Question: I installed the ADT (Android Developer Tools) plugins for eclipse and directed it to the correct Android APK files. I also have Android Virtual Device set up.
Nothing happens when I click "run as android application," but my AVD runs fine and is actually very responsive.
This is all Java in eclipse by the way.

Right click the pic, and open it in a new tab to see the larger version.
EDIT: Fixed, all I had to do was click run dropdown menu on eclipse, then click run again :)
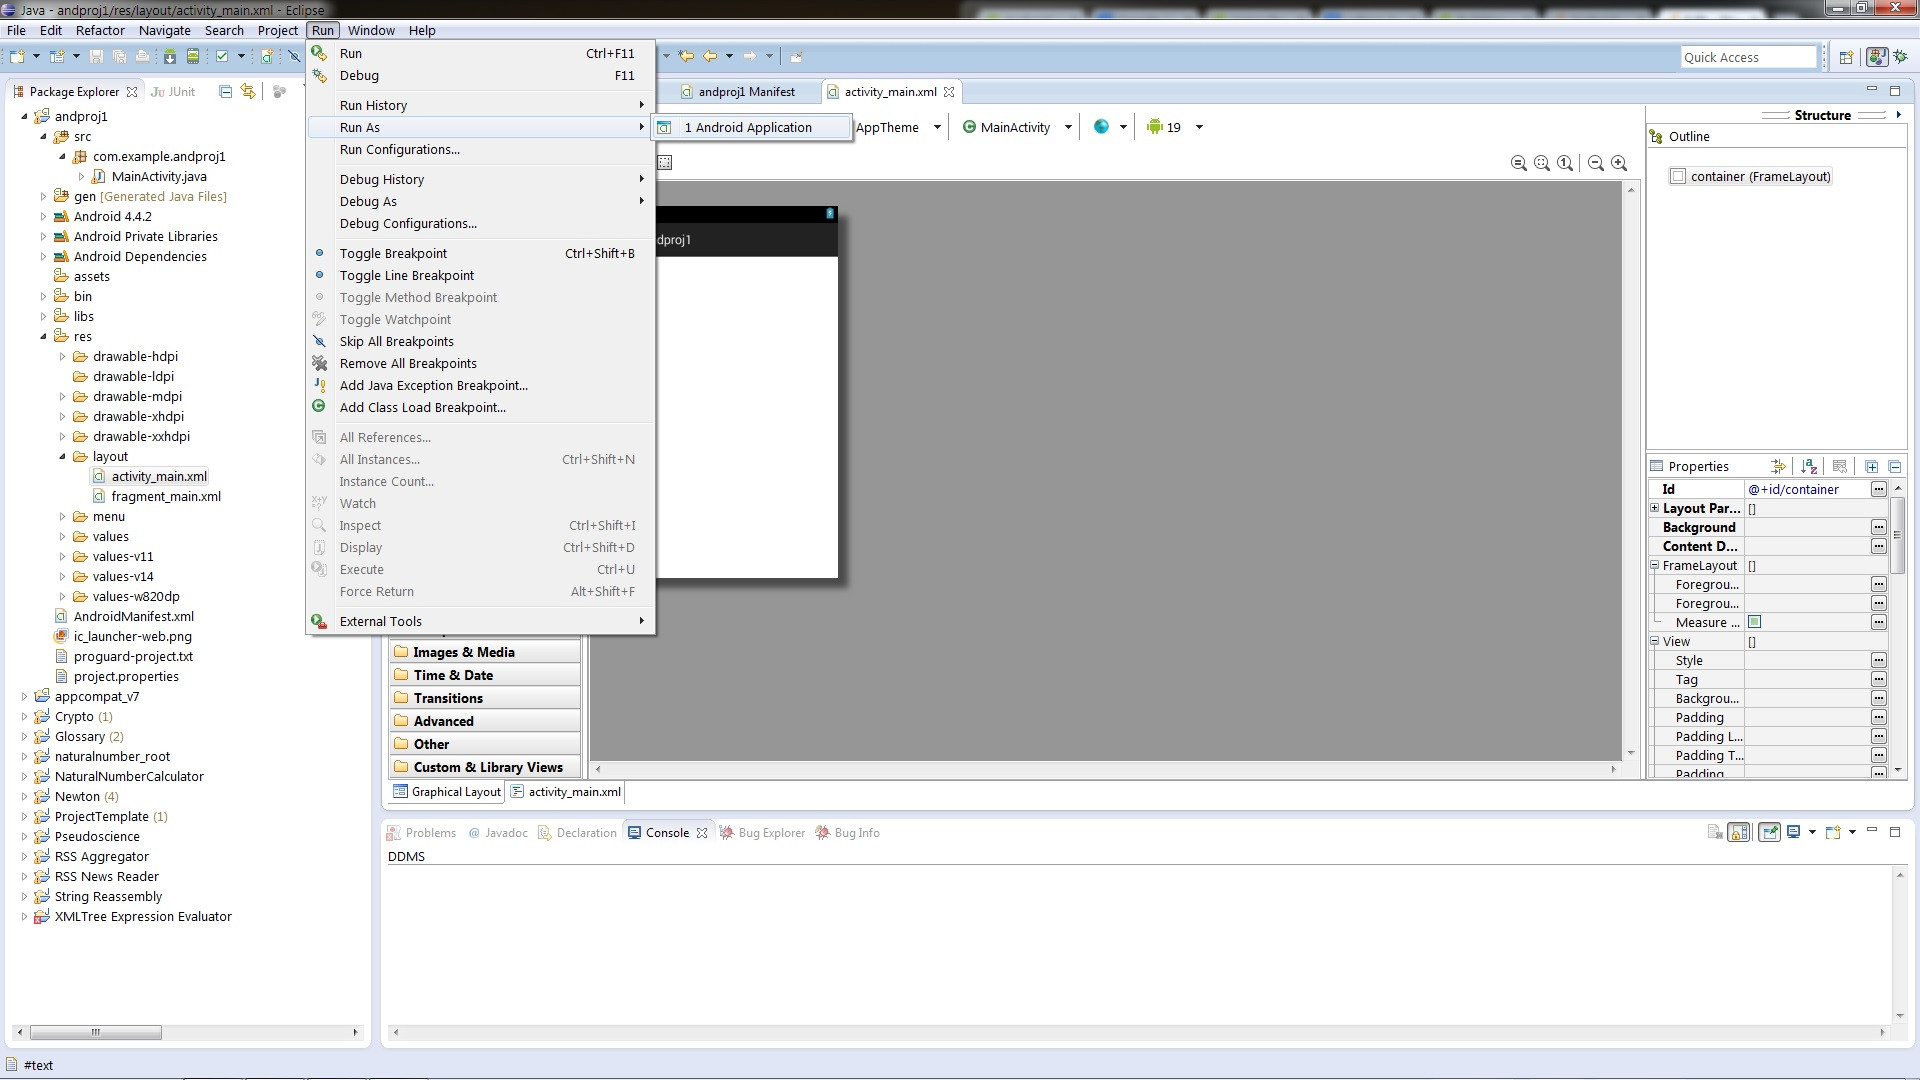
Answer: Try installing it manually to see if adb is working. This is time consuming, but is a workaround. See this page on how to do that: <URL>
Start the console Run (Windows + R) then type cmd, and move to the platform-tools folder of SDK directory. this is located wherever you've placed the adt folder.
Paste the APK file in the platform-tools folder.
Then type the following command: adb install example.apk
Modify example.apk to the name of the apk you've chosen.